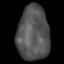
Tissue: lung
Cell type: Epithelial cells
Senescence score: 0.222
Nuclear area (px): 1723
Mean DAPI intensity: 83.871